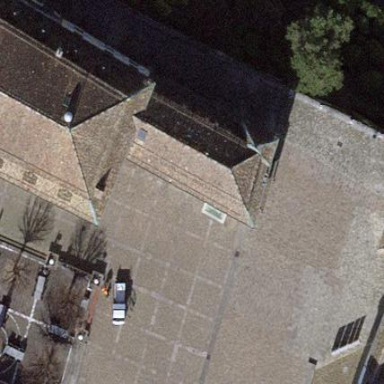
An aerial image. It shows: Government building.